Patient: sex M, age 45
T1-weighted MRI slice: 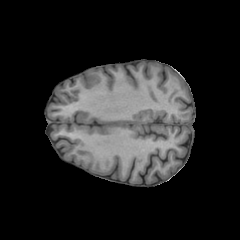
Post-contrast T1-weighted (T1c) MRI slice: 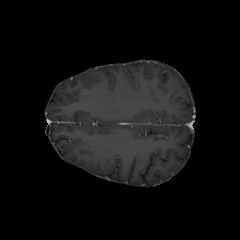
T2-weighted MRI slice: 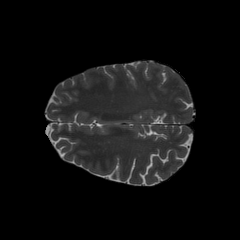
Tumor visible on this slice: no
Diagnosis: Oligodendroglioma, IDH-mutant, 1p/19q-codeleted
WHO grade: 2